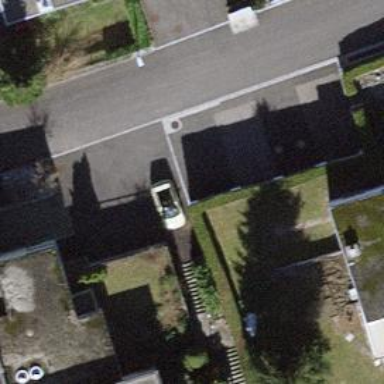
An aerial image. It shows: Turning circle on the road.